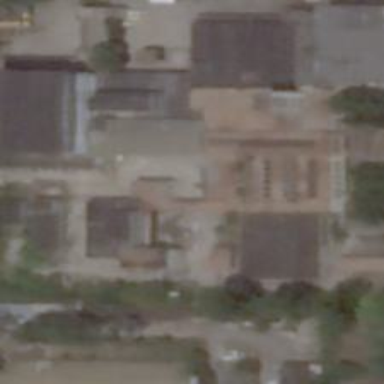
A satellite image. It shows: Industrial building.